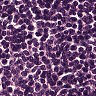
Metastatic tissue present: no